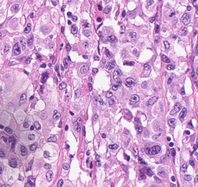
Tumor epithelial tissue: yes
Tumor-associated stroma tissue: no
Normal tissue: no